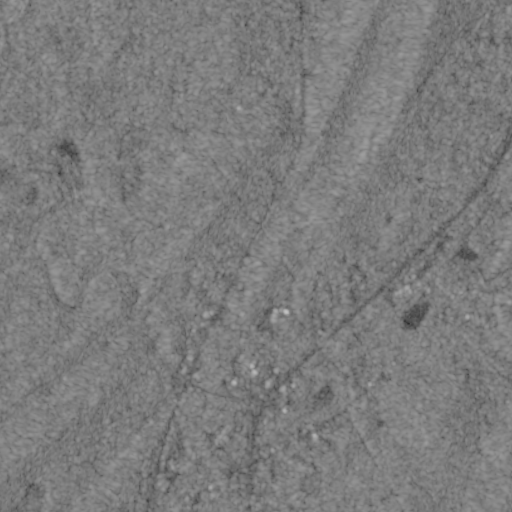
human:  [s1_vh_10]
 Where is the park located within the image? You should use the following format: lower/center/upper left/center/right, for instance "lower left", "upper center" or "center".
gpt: The park is located in the center right of the image.
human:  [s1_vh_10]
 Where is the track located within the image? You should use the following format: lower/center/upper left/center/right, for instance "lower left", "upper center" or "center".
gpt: The track is located in the center right of the image.
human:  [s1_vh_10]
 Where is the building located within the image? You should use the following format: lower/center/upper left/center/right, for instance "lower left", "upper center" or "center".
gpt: The building is located in the lower center of the image.
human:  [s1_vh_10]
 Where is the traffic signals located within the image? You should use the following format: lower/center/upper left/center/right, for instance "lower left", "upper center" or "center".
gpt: The traffic signals is located in the lower center of the image.
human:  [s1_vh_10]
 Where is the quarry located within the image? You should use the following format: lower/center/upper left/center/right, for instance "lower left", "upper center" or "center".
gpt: There is no quarry in the image.

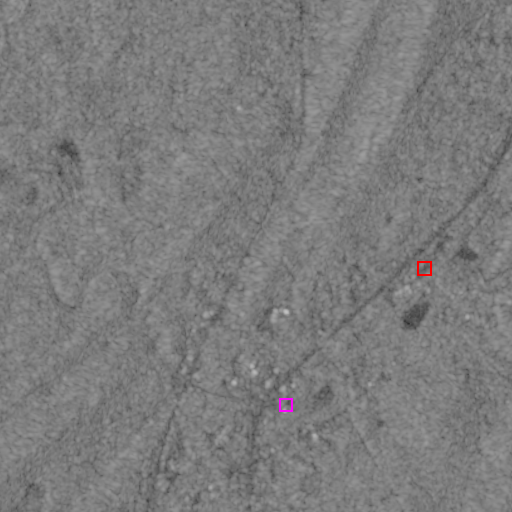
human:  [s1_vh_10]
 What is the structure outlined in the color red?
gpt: The structure outlined in red is a park.
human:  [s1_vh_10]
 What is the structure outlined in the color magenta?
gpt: The structure outlined in magenta is a building.
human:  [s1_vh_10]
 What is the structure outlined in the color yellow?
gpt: There is no yellow outline.